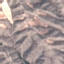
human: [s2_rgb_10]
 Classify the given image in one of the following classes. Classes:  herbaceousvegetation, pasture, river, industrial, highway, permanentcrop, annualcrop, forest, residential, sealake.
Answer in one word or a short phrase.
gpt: HerbaceousVegetation